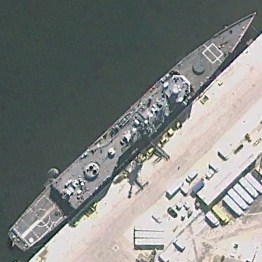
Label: cruiser